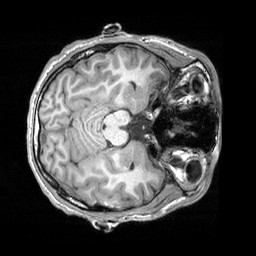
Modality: T1w
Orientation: axial
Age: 21
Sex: male
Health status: healthy
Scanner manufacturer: siemens
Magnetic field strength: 3 T
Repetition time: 2.3 s
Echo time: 0.00303 s